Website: walmart
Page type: payment
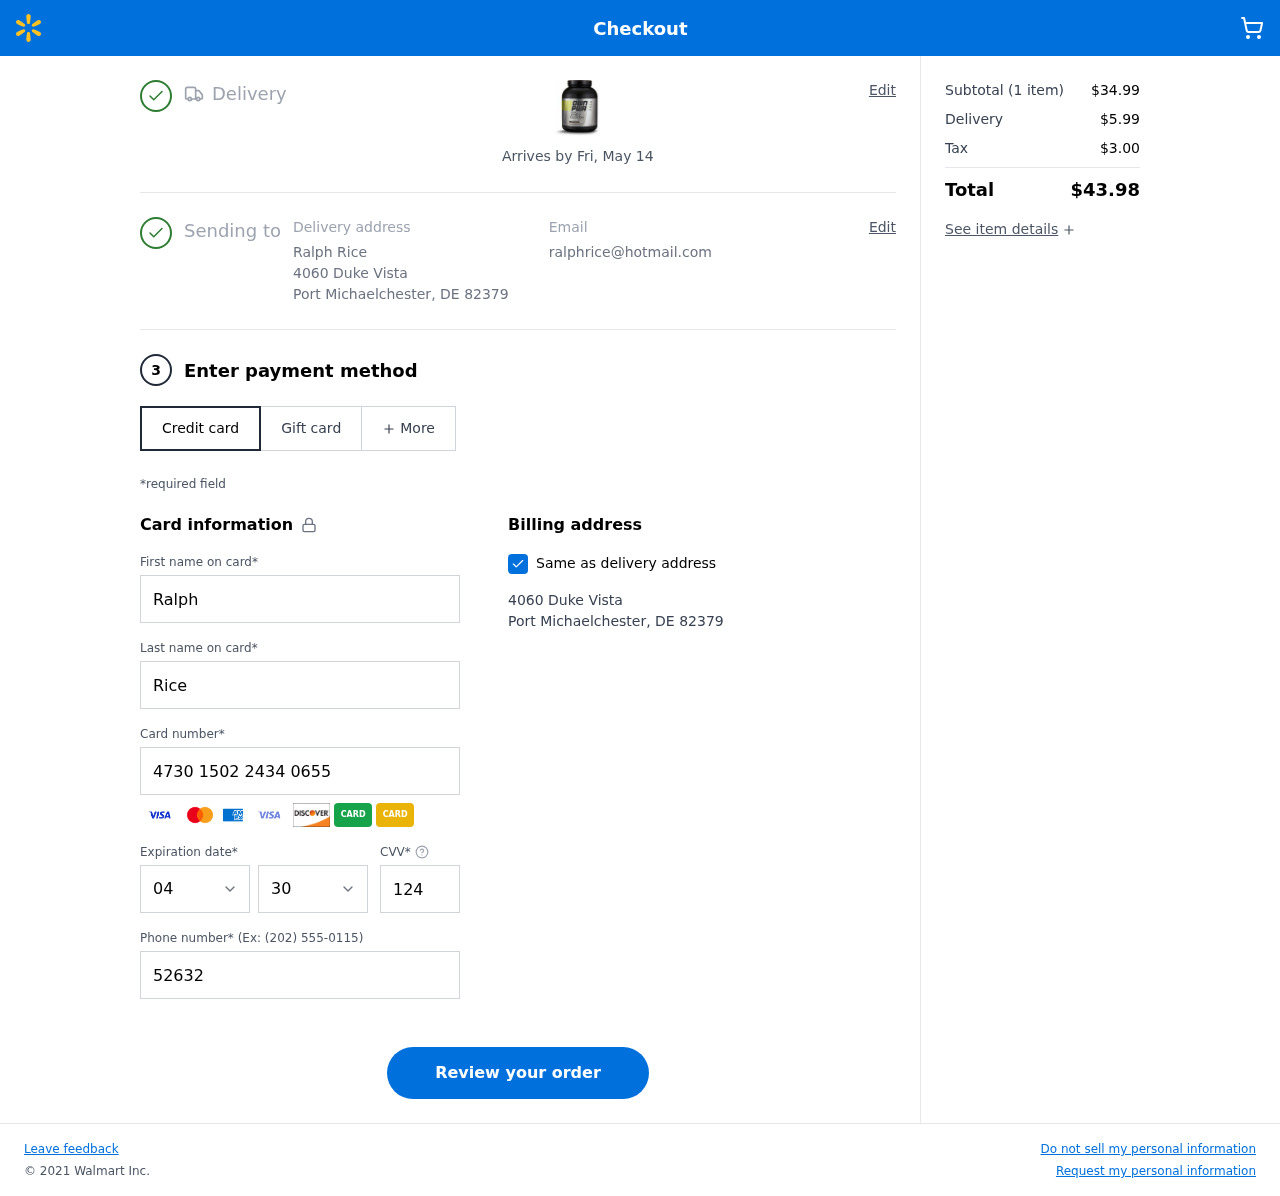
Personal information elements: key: PII_CARD_CVV
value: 124
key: PII_CARD_EXPIRY_MONTH
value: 04
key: PII_CARD_EXPIRY_YEAR
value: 30
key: PII_CARD_NUMBER
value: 4730 1502 2434 0655
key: PII_CITY
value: Port Michaelchester
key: PII_EMAIL
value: ralphrice@hotmail.com
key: PII_FIRSTNAME
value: Ralph
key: PII_FULLNAME
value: Ralph Rice
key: PII_LASTNAME
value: Rice
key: PII_PHONE
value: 5263236180
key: PII_POSTCODE
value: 82379
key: PII_STATE_ABBR
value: DE
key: PII_STREET
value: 4060 Duke Vista
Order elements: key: ORDER_DELIVERY_DATE
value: Arrives by Fri, May 14
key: ORDER_NUM_ITEMS
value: (1 item)
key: ORDER_SUBTOTAL
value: $34.99
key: ORDER_SHIPPING_COST
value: $5.99
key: ORDER_TAX
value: $3.00
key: ORDER_TOTAL
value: $43.98